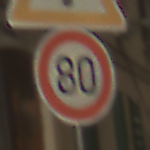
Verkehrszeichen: Geschwindigkeit80
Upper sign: Gefahrenstelle
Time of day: Midday
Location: Outdoor (Urban)
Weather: Clear
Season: NotSpecified
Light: Natural